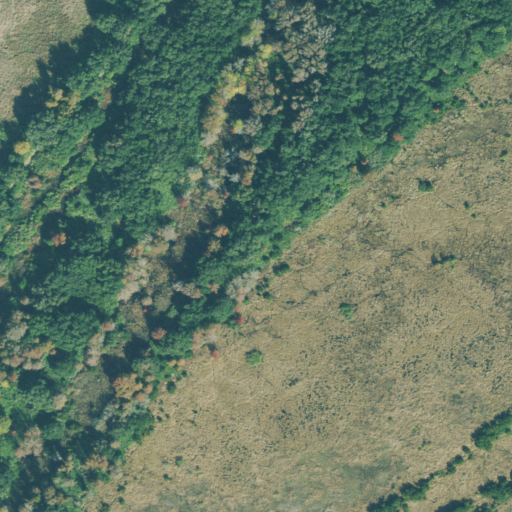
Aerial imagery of island in Georgia named Blackbeard Island containing herbaceous wetlands, evergreen forest, and woody wetlands